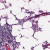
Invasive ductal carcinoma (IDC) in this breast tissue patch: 0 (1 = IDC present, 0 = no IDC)